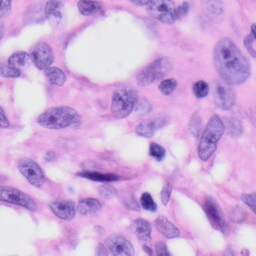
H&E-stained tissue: Skin